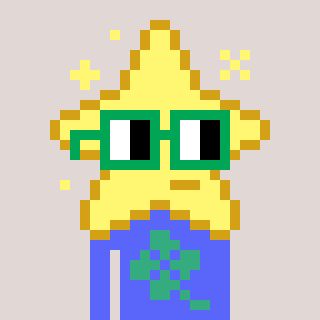
a pixel art character with square green glasses, a star-shaped head and a purple-colored body on a warm background